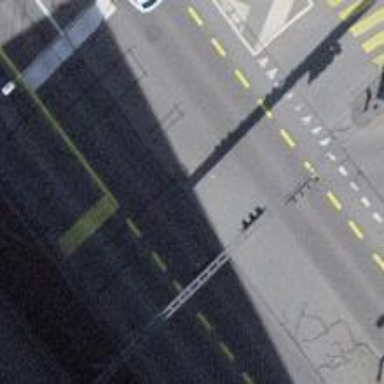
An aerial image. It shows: Road with traffic signals.